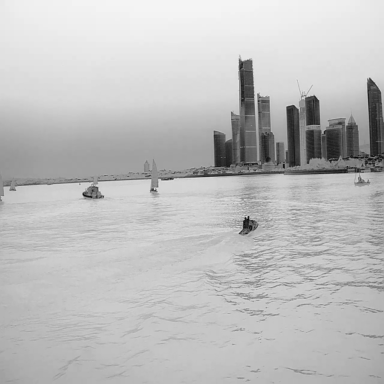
There are six objects shown in the infrared image, including two canoes, three sailboats, and a container_ship.